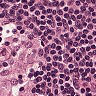
Metastatic tissue present: no